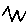
Label: zigzag